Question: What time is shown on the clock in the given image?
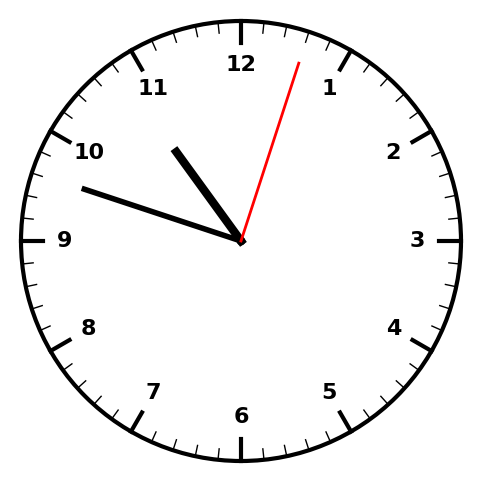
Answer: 10:48:03